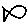
Label: fish